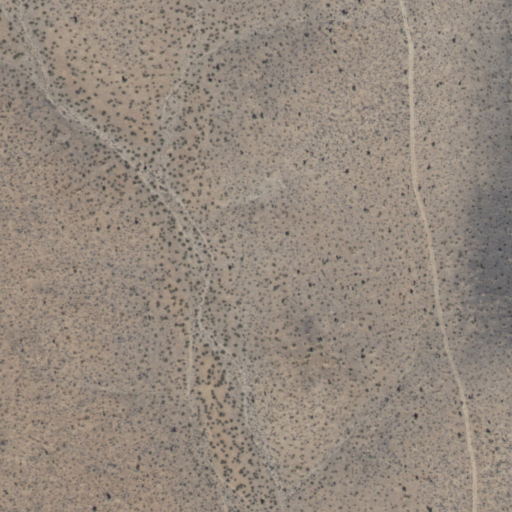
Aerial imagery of ridge(s) in Arizona named Cottonwood Ridge containing only shrub